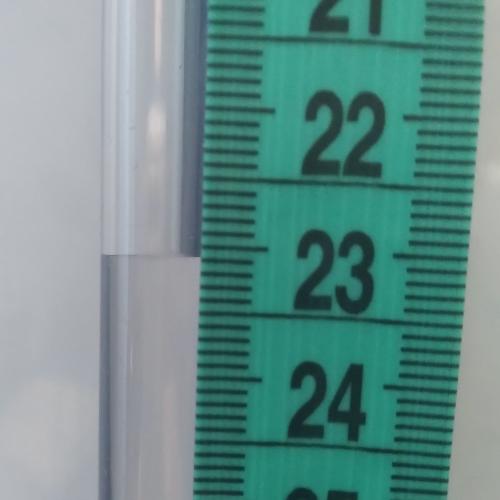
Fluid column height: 23.1 cm